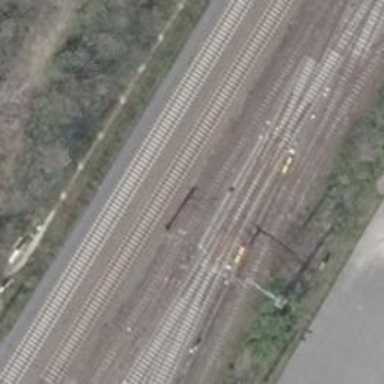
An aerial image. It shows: Railway switch.